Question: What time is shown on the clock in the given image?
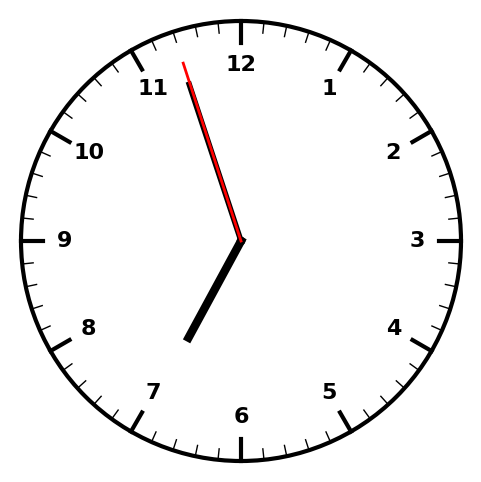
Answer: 06:56:57